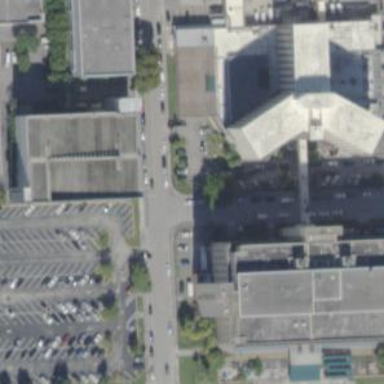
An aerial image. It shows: Public building that serves as courthouse.